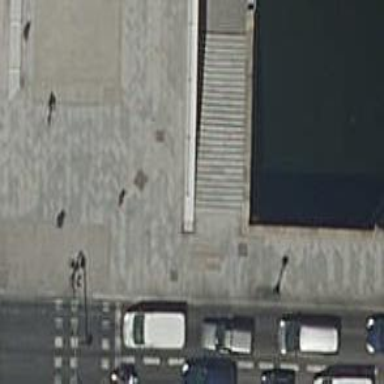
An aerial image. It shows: Sidewalk made of paving stones.